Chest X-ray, AP view. Patient: 54 years old, sex M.
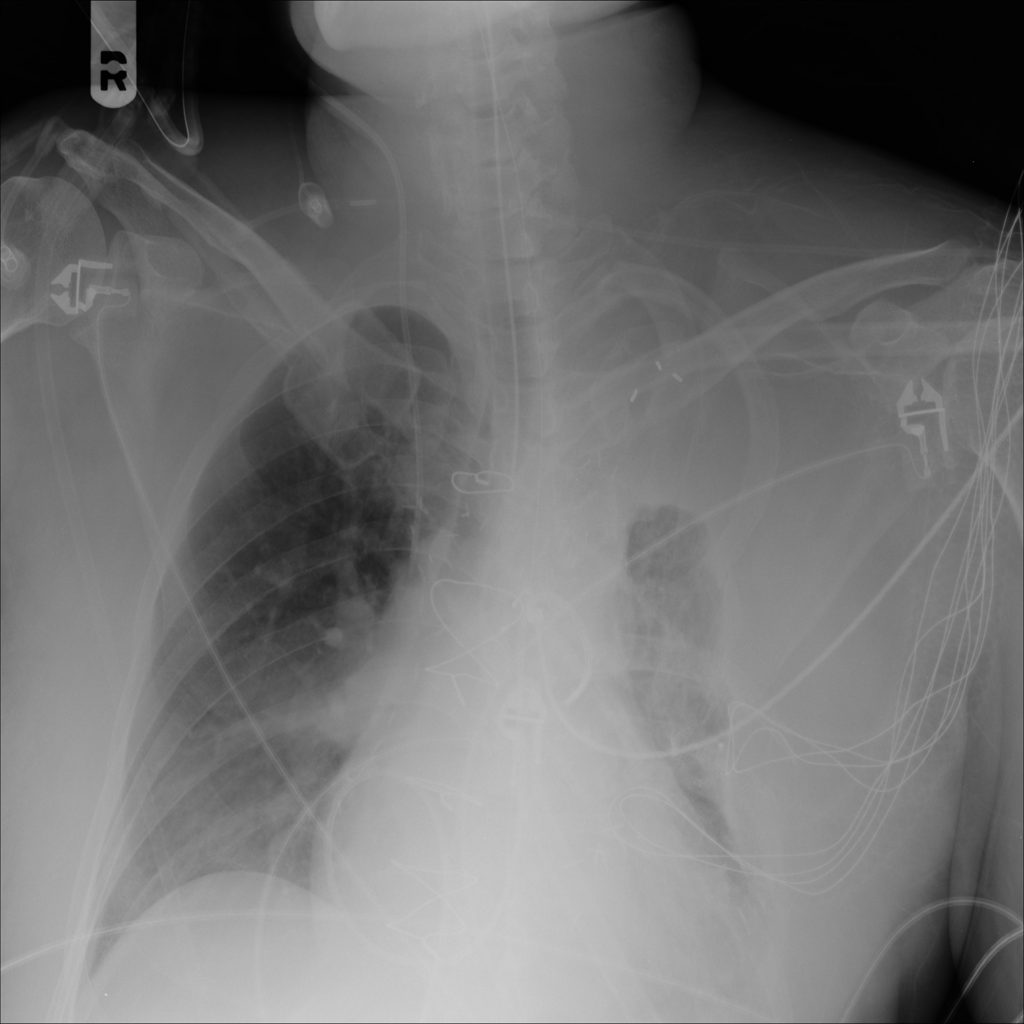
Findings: No Finding